Question: I'm trying to configure AWS Cognito to send a verification email containing a custom one-click link. Following <URL> I created this link into my template:
'''
<a href="https://www.example.com/verify/{username}/{####}">Click on the link</a>
'''
Since '{username}' is a valid template token, I expected it to be changed into the actual username when a verification email is sent, but it's not.
I also tried a couple of advanced tokens, like '{ip-address}' and '{country}', without success. What am I missing here?
Edit: I'm trying this on eu-central-1, verification type is 'code' and here's a screenshot from the AWS Console:

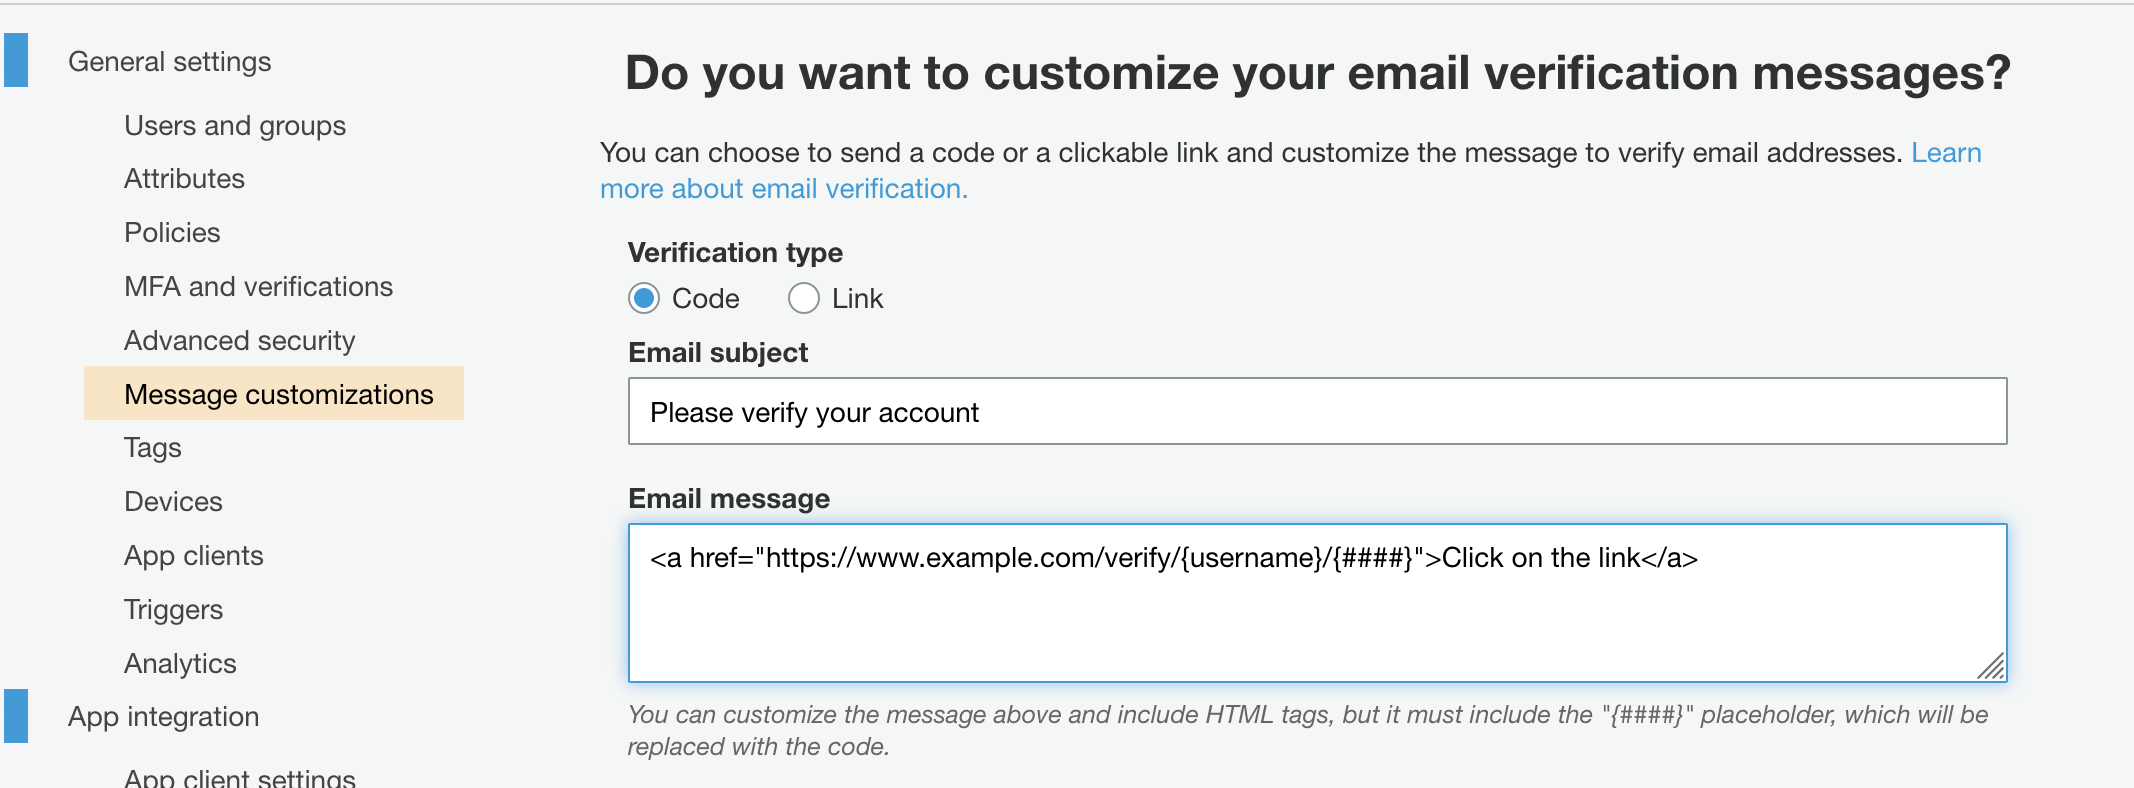
Answer: Not all given <URL> work for all custom message workflows. For instance, email verification I couldn't make any placeholder work but verification code {####}. It is not mentioned in AWS documentation though but that's my experience.
I managed to achieve it using <URL>. Much easier to implement and provide a lot more customisation options.